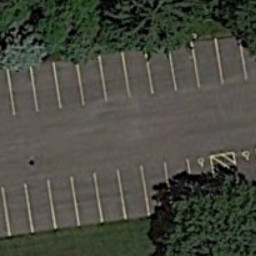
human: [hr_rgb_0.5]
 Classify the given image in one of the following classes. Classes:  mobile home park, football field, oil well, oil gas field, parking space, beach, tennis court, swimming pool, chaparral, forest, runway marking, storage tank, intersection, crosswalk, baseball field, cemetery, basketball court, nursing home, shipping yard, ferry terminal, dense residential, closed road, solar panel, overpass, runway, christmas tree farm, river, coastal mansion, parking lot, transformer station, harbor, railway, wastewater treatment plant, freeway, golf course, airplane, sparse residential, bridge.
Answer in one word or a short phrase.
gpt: parking space